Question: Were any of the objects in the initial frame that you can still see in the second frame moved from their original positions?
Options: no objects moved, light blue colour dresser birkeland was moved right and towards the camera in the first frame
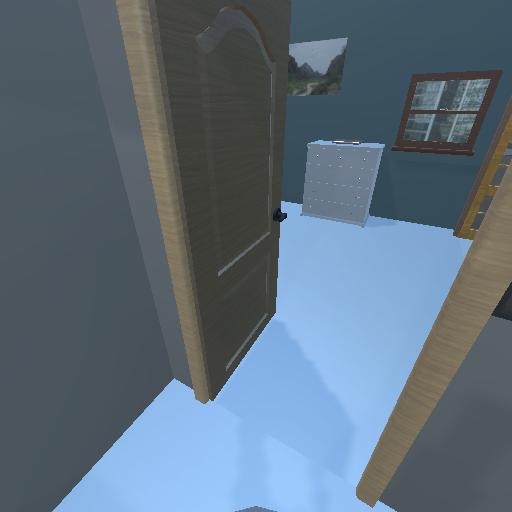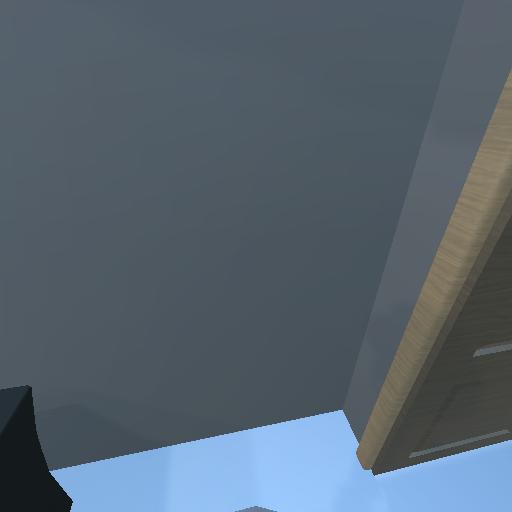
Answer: no objects moved